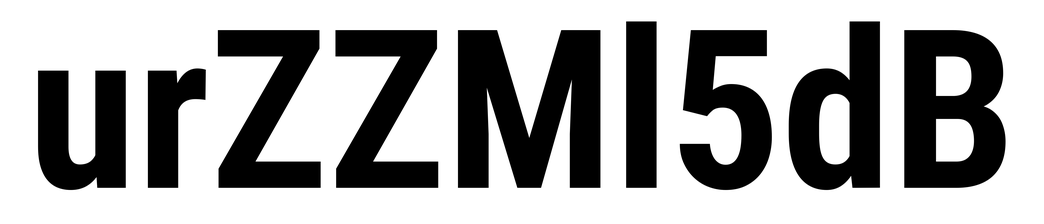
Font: Roboto_Condensed_Bold